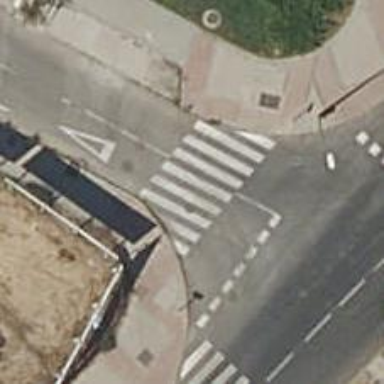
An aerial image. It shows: Uncontrolled crossing on the road.